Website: crate-barrel
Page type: delivery-shipping
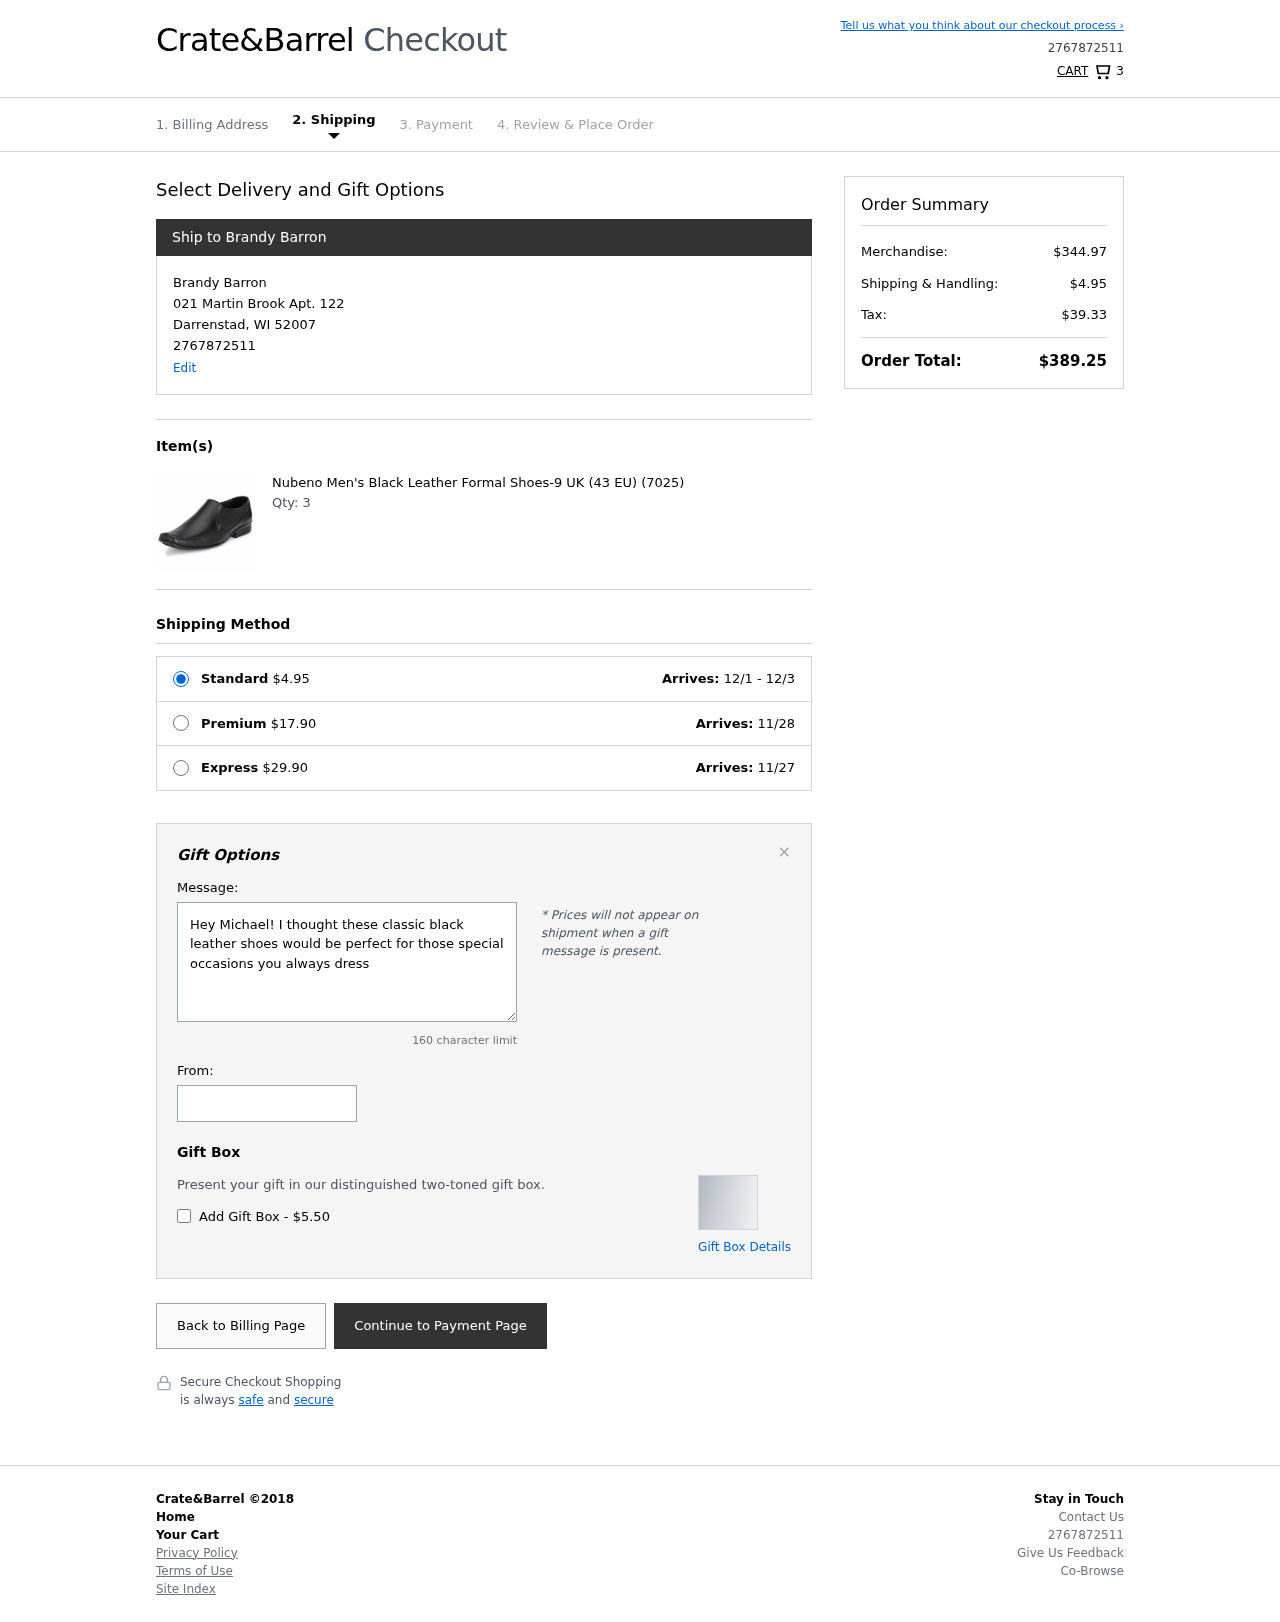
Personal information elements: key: PII_CITY
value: Darrenstad
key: PII_FULLNAME
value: Brandy Barron
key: PII_PHONE
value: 2767872511
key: PII_POSTCODE
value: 52007
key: PII_STATE_ABBR
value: WI
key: PII_STREET
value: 021 Martin Brook Apt. 122
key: PII_FIRSTNAME
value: Brandy
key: PII_LASTNAME
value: Barron
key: PII_FULLNAME2
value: Brandy Barron
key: PII_FULLNAME3
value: Brandy Barron
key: PII_FIRSTNAME2
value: Brandy
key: PII_FIRSTNAME3
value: Brandy
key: PII_LASTNAME2
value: Barron
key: PII_LASTNAME3
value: Barron
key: PII_FIRSTNAME_DERIVED
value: Brandy
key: PII_LASTNAME_DERIVED
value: Barron
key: PII_FULLNAME_DERIVED
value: Brandy Barron
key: PII_NAME_FULL_DERIVED
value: Brandy Barron
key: PII_PHONE_LINE
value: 2511
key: PII_PHONE_SUFFIX
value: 2511
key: PII_PHONE2
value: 2767872511
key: PII_PHONE3
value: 2767872511
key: PII_PHONE_NUMERIC
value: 2767872511
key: PII_PHONE_LINE_NUMERIC
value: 2511
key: PII_PHONE_SUFFIX_NUMERIC
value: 2511
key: PII_PHONE2_NUMERIC
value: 2767872511
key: PII_PHONE3_NUMERIC
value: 2767872511
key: PII_PHONE_DIGITS
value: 2767872511
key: PII_PHONE_LAST4
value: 2511
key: PII_GIFT_MESSAGE
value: Hey Michael! I thought these classic black leather shoes would be perfect for those special occasions you always dress up for. Can’t wait to see you rock them! Enjoy!
Brandy
Product elements: key: PRODUCT1_NAME
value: Nubeno Men's Black Leather Formal Shoes-9 UK (43 EU) (7025)
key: PRODUCT1_QUANTITY
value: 3
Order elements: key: ORDER_NUM_ITEMS
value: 3
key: ORDER_SHIPPING_COST
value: $4.95
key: ORDER_DELIVERY_DATE
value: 12/1 - 12/3
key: PREMIUM_SHIPPING_COST
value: $17.90
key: PREMIUM_DELIVERY_DATE
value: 11/28
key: EXPRESS_SHIPPING_COST
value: $29.90
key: EXPRESS_DELIVERY_DATE
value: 11/27
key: ORDER_SUBTOTAL
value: $344.97
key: ORDER_SHIPPING_COST2
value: $4.95
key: ORDER_TAX
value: $39.33
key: ORDER_TOTAL
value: $389.25